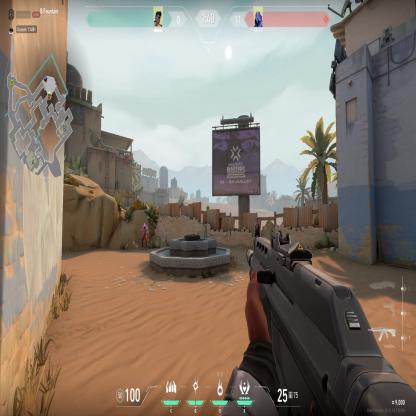
Label: enemy